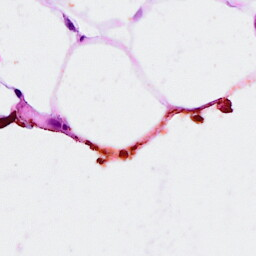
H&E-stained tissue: Breast